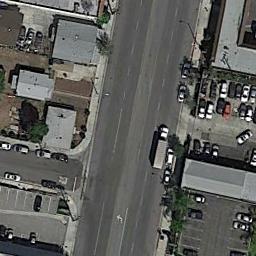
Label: freeway